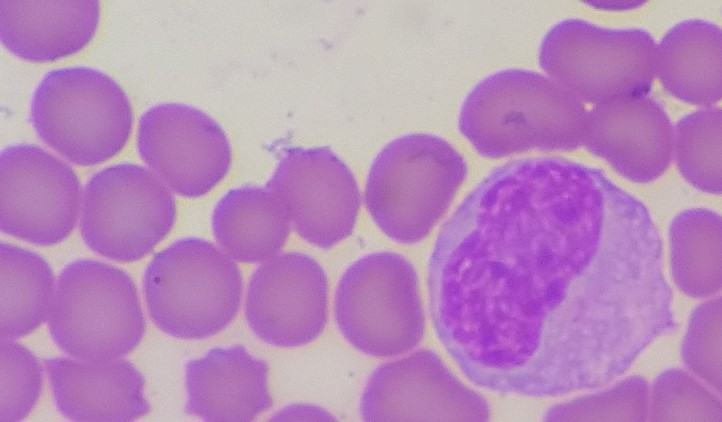
White blood cell type: Monocyte